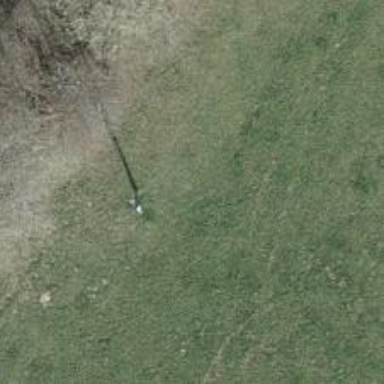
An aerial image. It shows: Power pole.